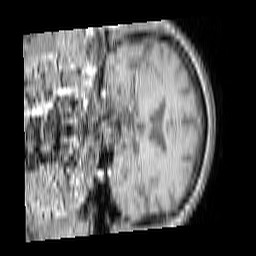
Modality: T1w
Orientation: coronal
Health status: ill
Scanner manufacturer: philips
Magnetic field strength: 3 T
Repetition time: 0.3787 s
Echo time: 0.002908 s